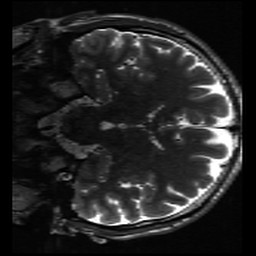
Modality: inplaneT2
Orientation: coronal